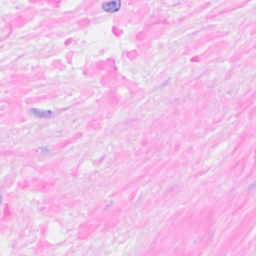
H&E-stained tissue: Breast